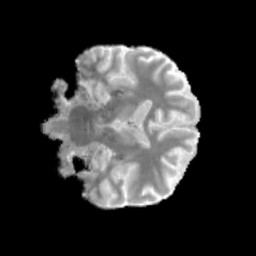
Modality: MD
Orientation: coronal
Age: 70
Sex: female
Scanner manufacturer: siemens
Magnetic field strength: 3 T
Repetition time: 3.23 s
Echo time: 0.0892 s